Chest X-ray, PA view. Patient: 57 years old, sex M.
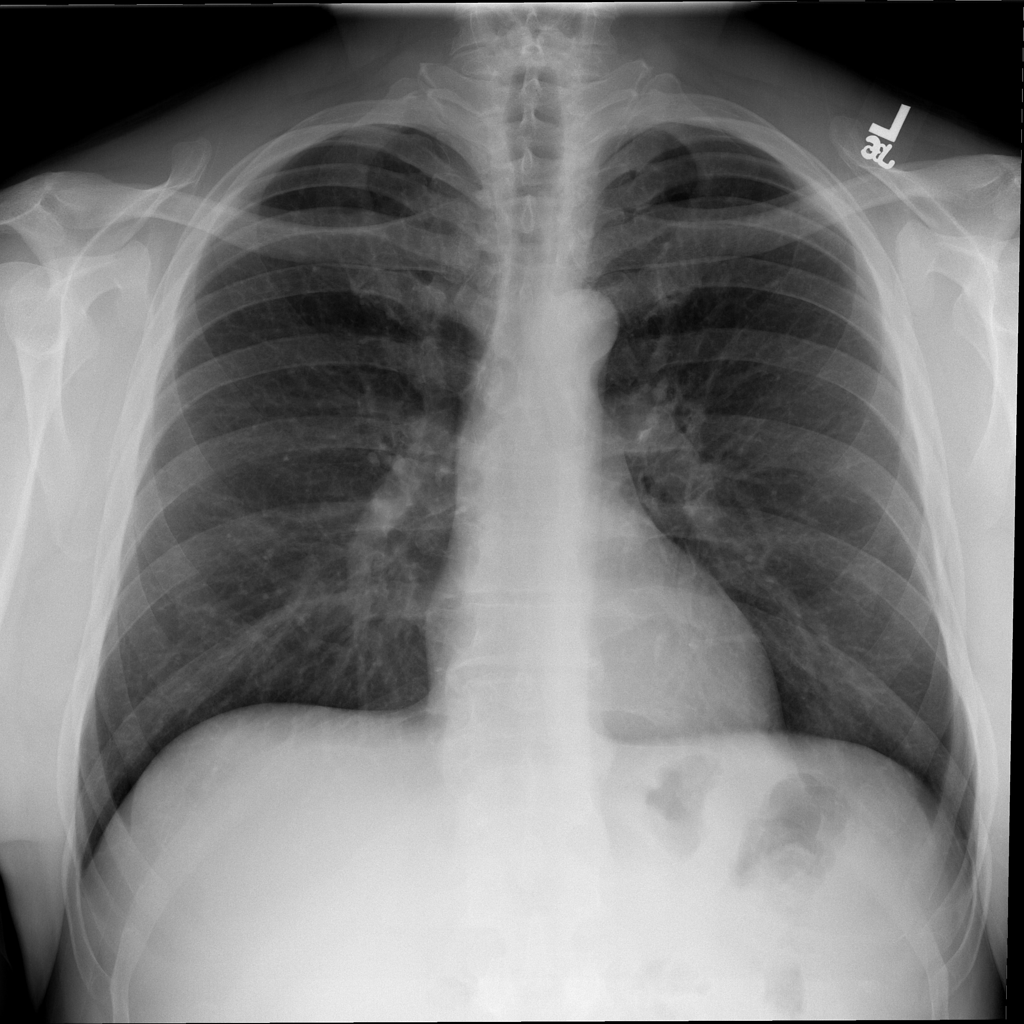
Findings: No Finding